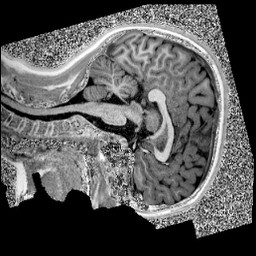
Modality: UNIT1
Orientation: sagittal
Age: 12
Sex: female
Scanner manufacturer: siemens
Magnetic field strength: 3 T
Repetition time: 4 s
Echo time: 0.00299 s